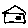
Label: house